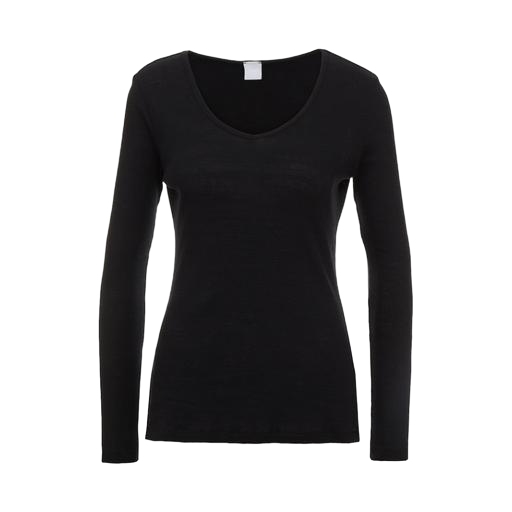
black long-sleeve v-neck top, black long-sleeved jersey top, long-sleeve top, white background